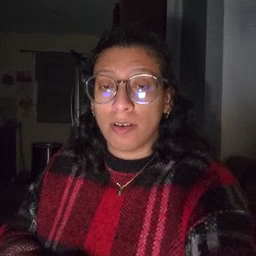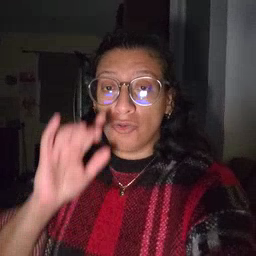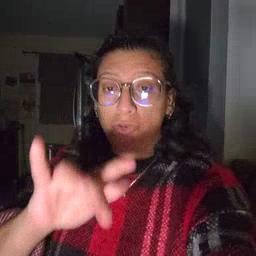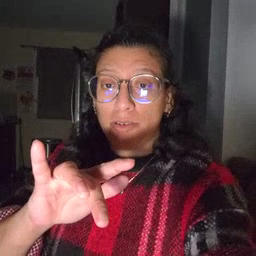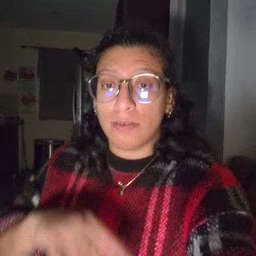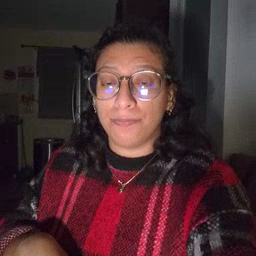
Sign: touch